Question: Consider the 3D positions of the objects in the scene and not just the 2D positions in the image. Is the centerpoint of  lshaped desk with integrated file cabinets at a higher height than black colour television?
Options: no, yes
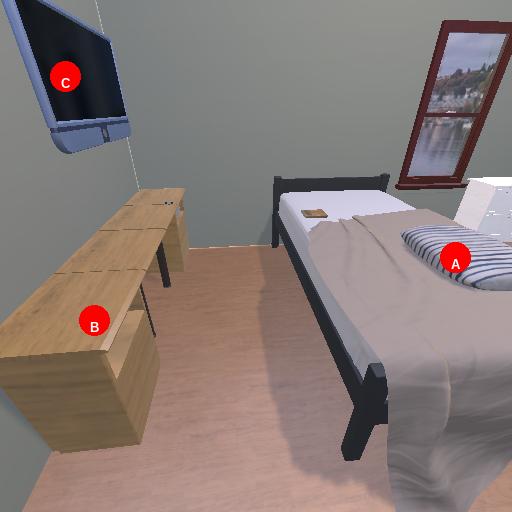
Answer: no